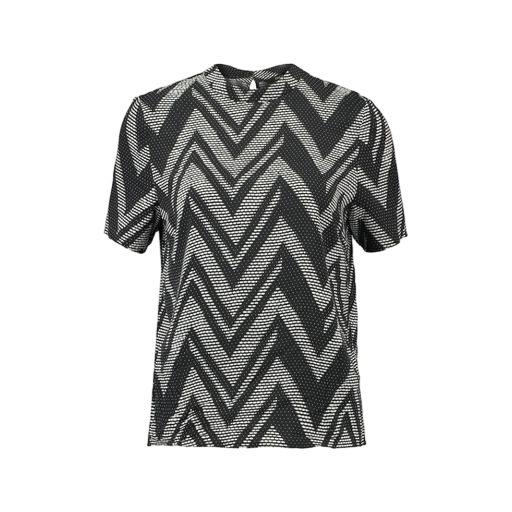
black geo-print t-shirt only macy, patterned tee, patterned t-shirt, white background